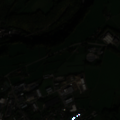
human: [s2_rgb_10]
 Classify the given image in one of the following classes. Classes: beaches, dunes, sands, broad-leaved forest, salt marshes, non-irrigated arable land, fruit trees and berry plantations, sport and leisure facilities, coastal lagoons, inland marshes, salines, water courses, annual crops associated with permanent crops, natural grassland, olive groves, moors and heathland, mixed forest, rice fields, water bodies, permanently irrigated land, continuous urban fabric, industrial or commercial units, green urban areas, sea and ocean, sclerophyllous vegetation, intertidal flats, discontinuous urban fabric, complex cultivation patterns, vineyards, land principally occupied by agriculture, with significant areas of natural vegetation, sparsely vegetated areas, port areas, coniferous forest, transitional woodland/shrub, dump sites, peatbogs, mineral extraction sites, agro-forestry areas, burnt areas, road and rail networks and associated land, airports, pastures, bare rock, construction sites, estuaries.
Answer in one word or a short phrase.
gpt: discontinuous urban fabric, industrial or commercial units, pastures, complex cultivation patterns, mixed forest